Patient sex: M
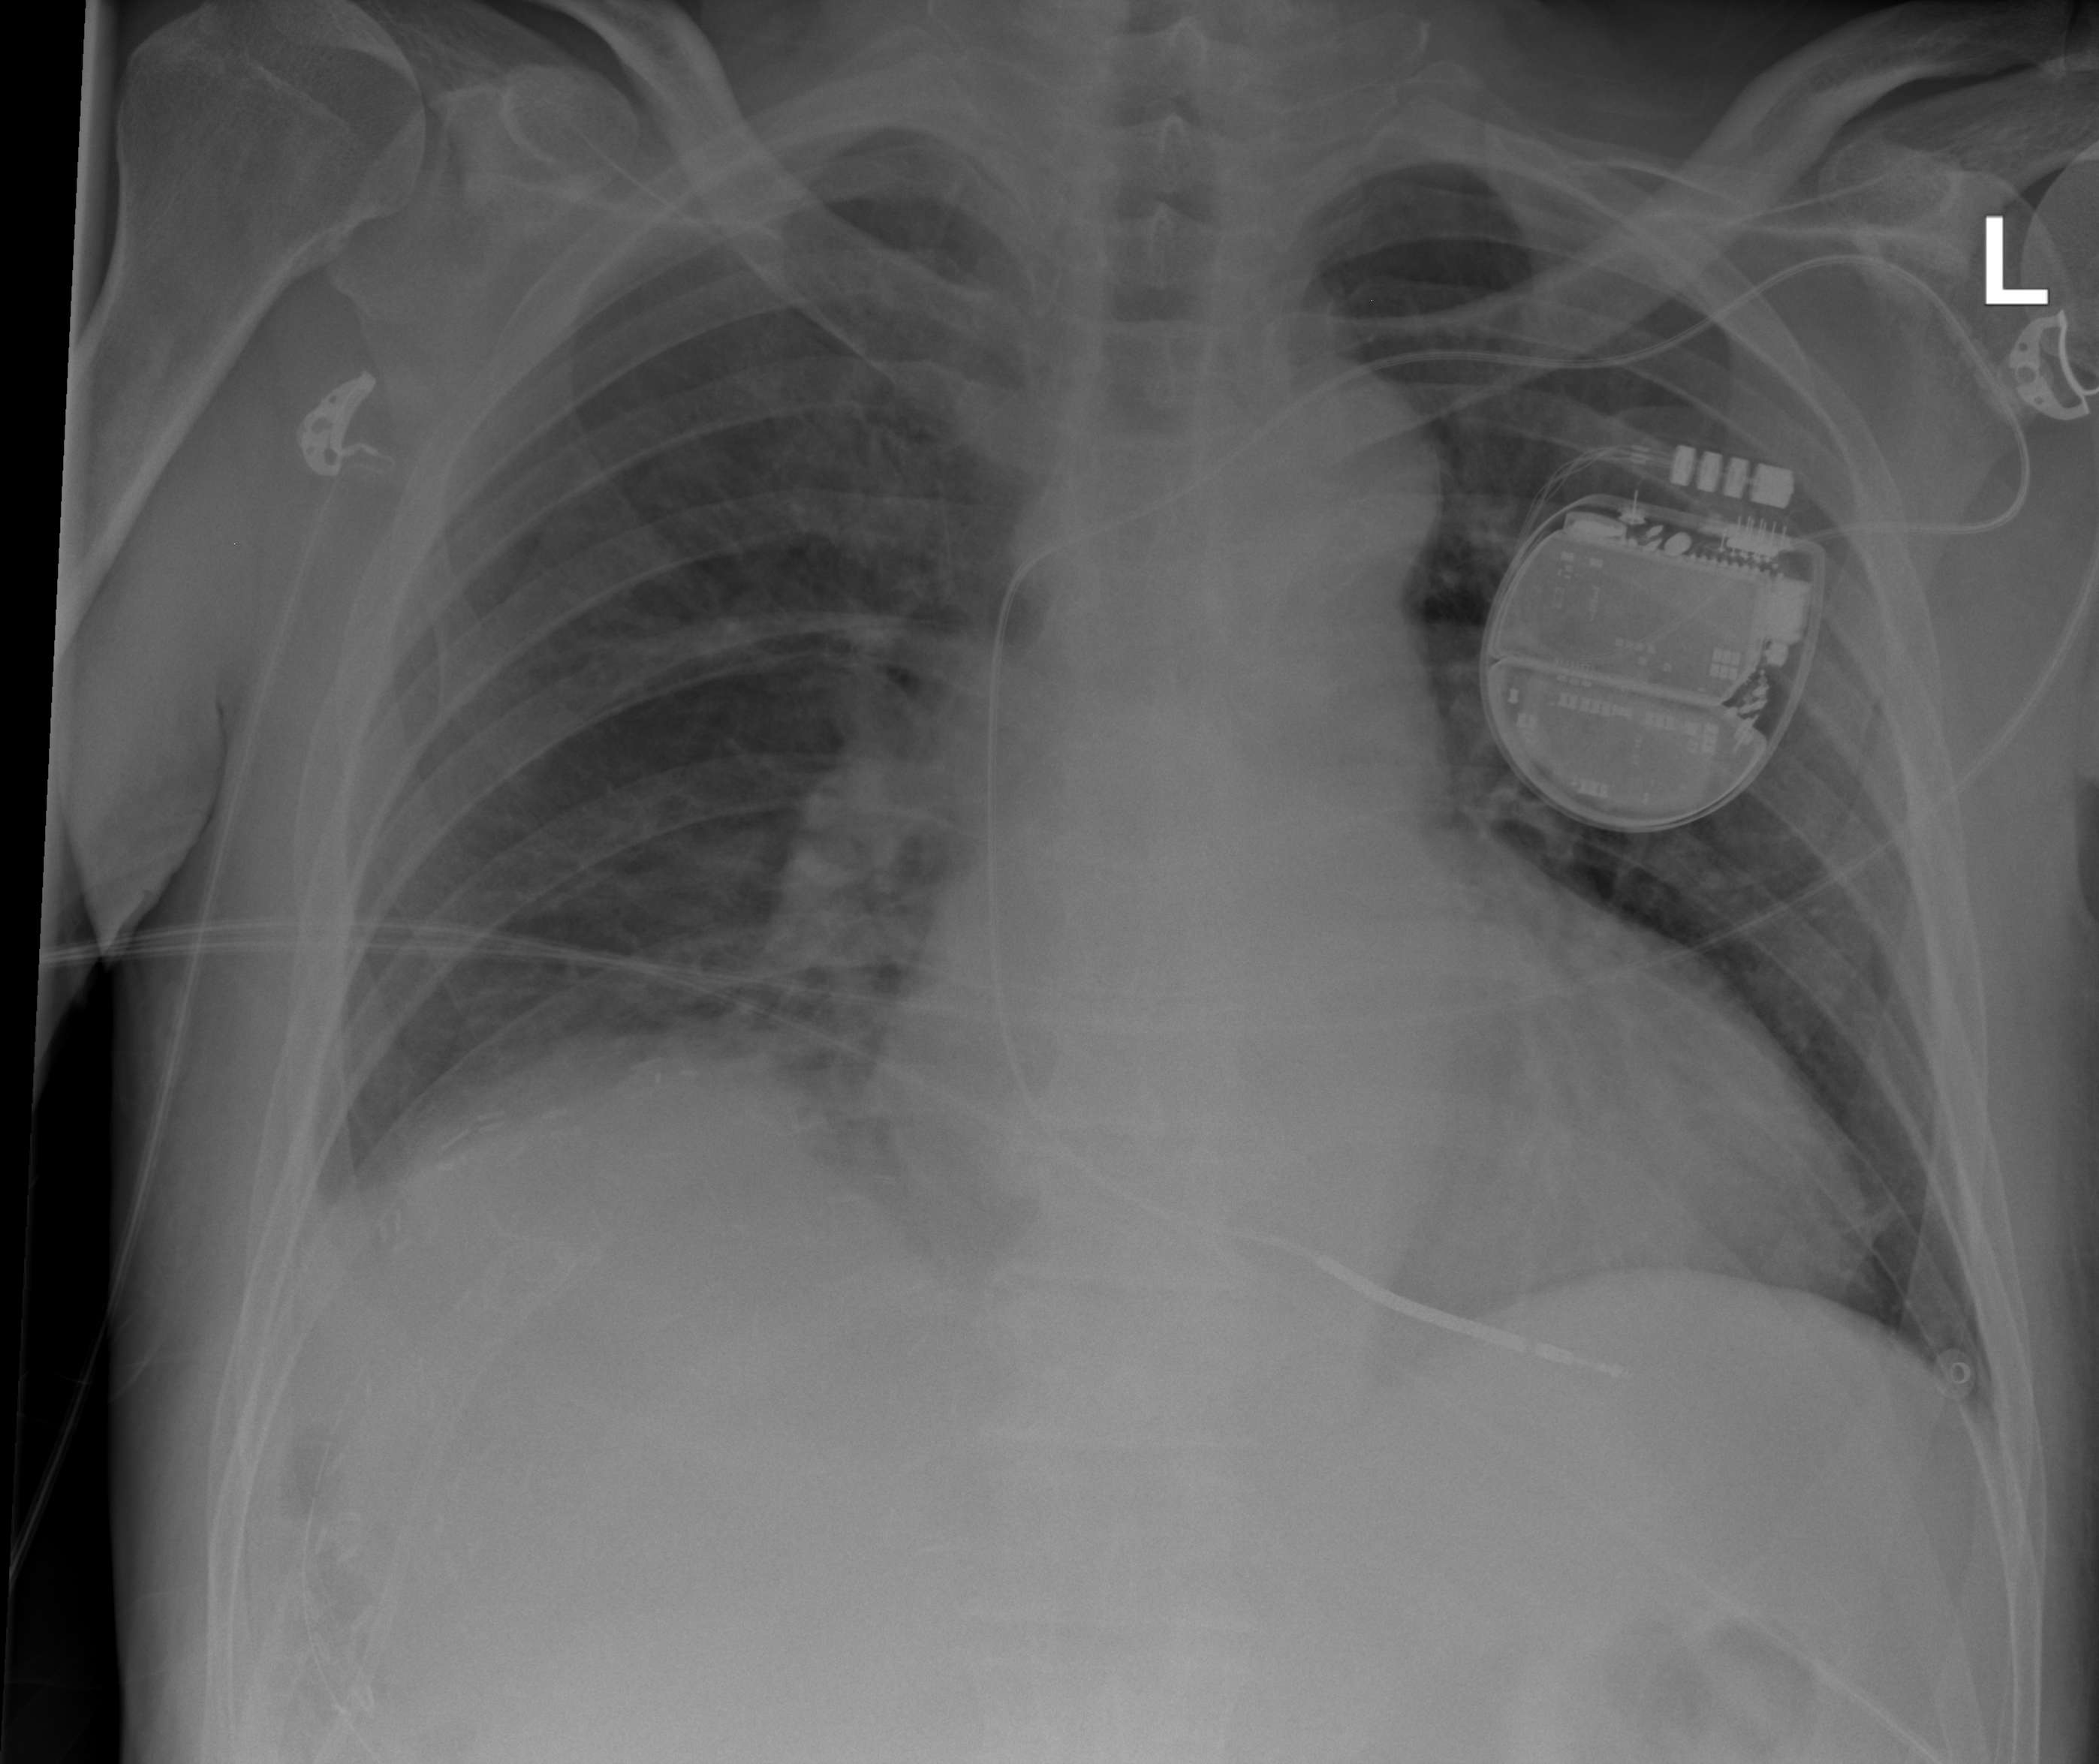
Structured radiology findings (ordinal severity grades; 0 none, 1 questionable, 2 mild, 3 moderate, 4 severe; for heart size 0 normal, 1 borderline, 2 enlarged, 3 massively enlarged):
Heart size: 1
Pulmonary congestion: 0
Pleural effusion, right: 2
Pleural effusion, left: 0
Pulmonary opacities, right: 0
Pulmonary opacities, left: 0
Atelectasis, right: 2
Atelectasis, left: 0